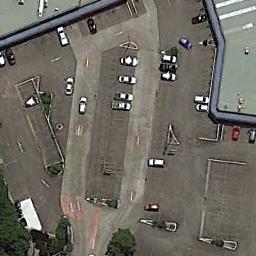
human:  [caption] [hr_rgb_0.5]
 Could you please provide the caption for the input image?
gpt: There are some cars on the parking lot .

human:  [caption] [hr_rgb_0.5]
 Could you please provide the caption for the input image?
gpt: Many cars of different styles are on the parking lot .

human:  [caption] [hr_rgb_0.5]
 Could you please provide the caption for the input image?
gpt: The parking lot with some parked cars is surrounded by some buildings and trees .

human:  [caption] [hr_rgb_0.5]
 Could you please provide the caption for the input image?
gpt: Seven rows of cars were parked in the parking lot .

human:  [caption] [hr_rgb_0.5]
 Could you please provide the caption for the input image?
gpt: There are some cars on the parking lot .